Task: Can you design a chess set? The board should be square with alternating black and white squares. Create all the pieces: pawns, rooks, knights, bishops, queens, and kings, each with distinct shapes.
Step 3541:
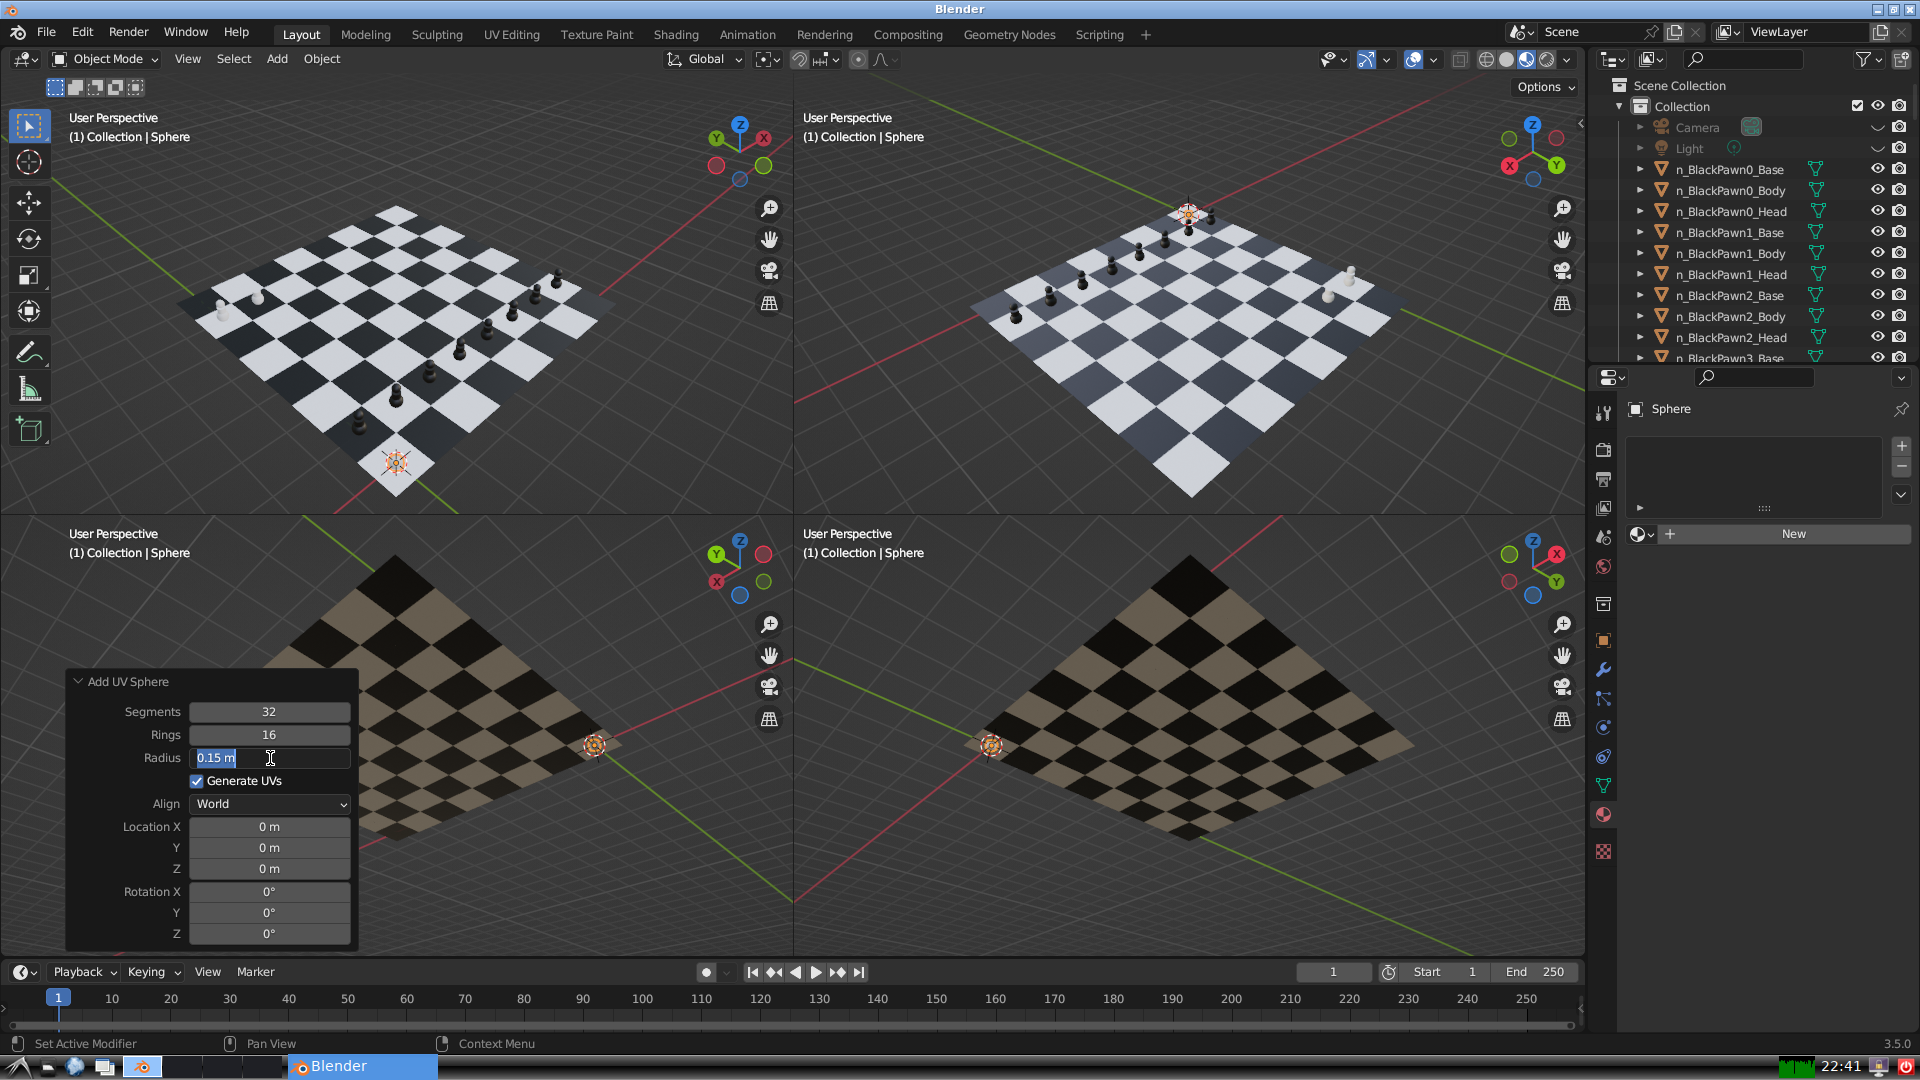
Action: input_text: 0.1